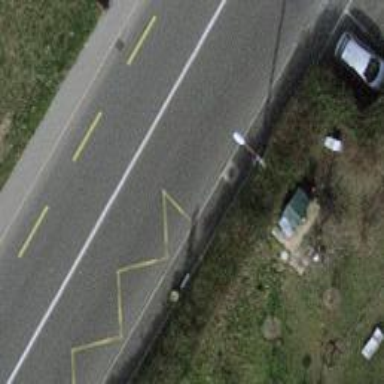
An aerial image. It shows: Asphalt sidewalk leading to platform for public transport.